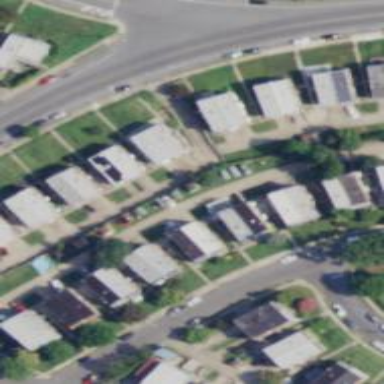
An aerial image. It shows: Alleyway designated as service road.